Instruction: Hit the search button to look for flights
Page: home
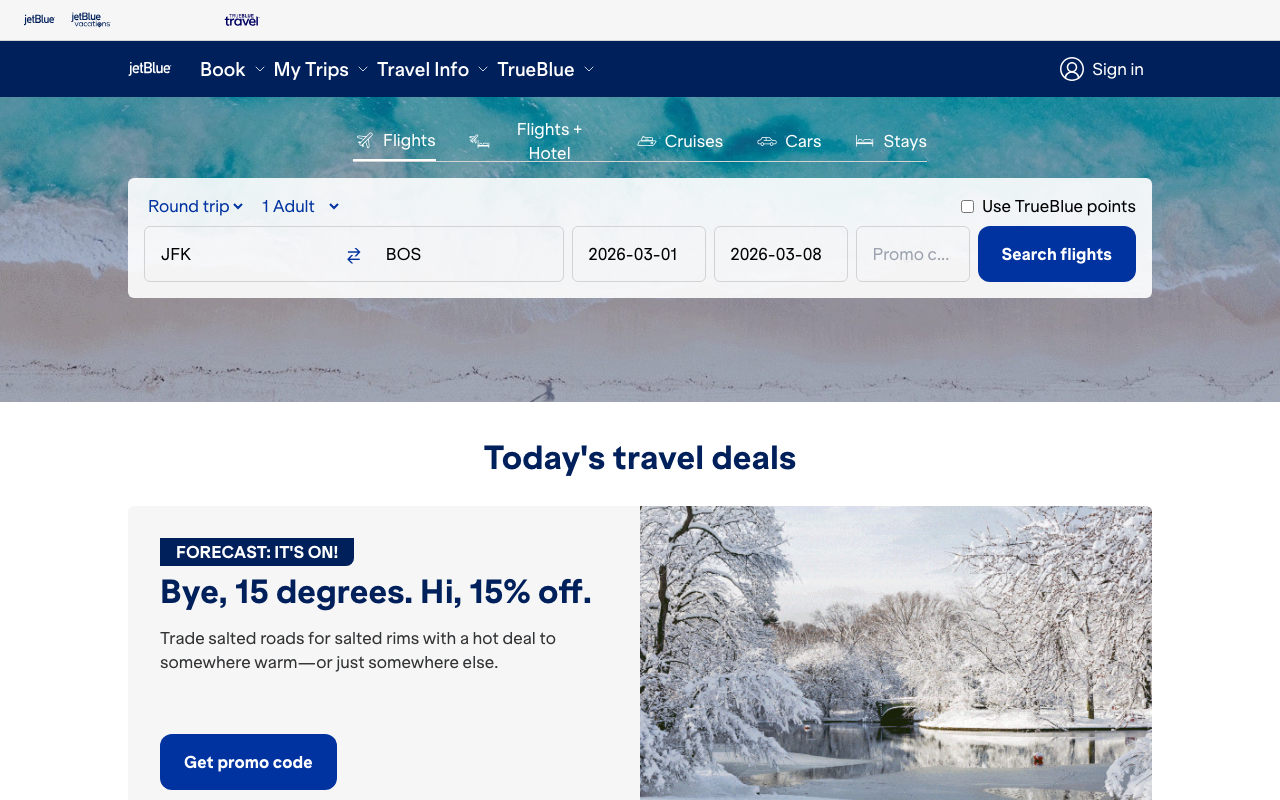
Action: click